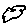
Label: cloud